Aerial crown-view tile of a tropical tree (Barro Colorado Island, Panama), acquired 20241112:
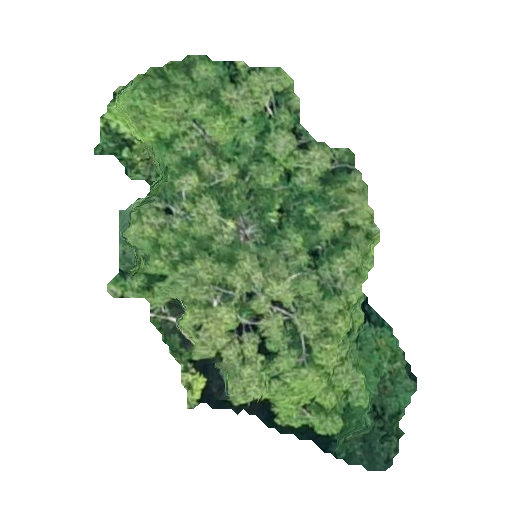
Species: Guatteria lucens
GBIF accepted scientific name: Guatteria lucens
Crown area: 128.703 m²